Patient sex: M
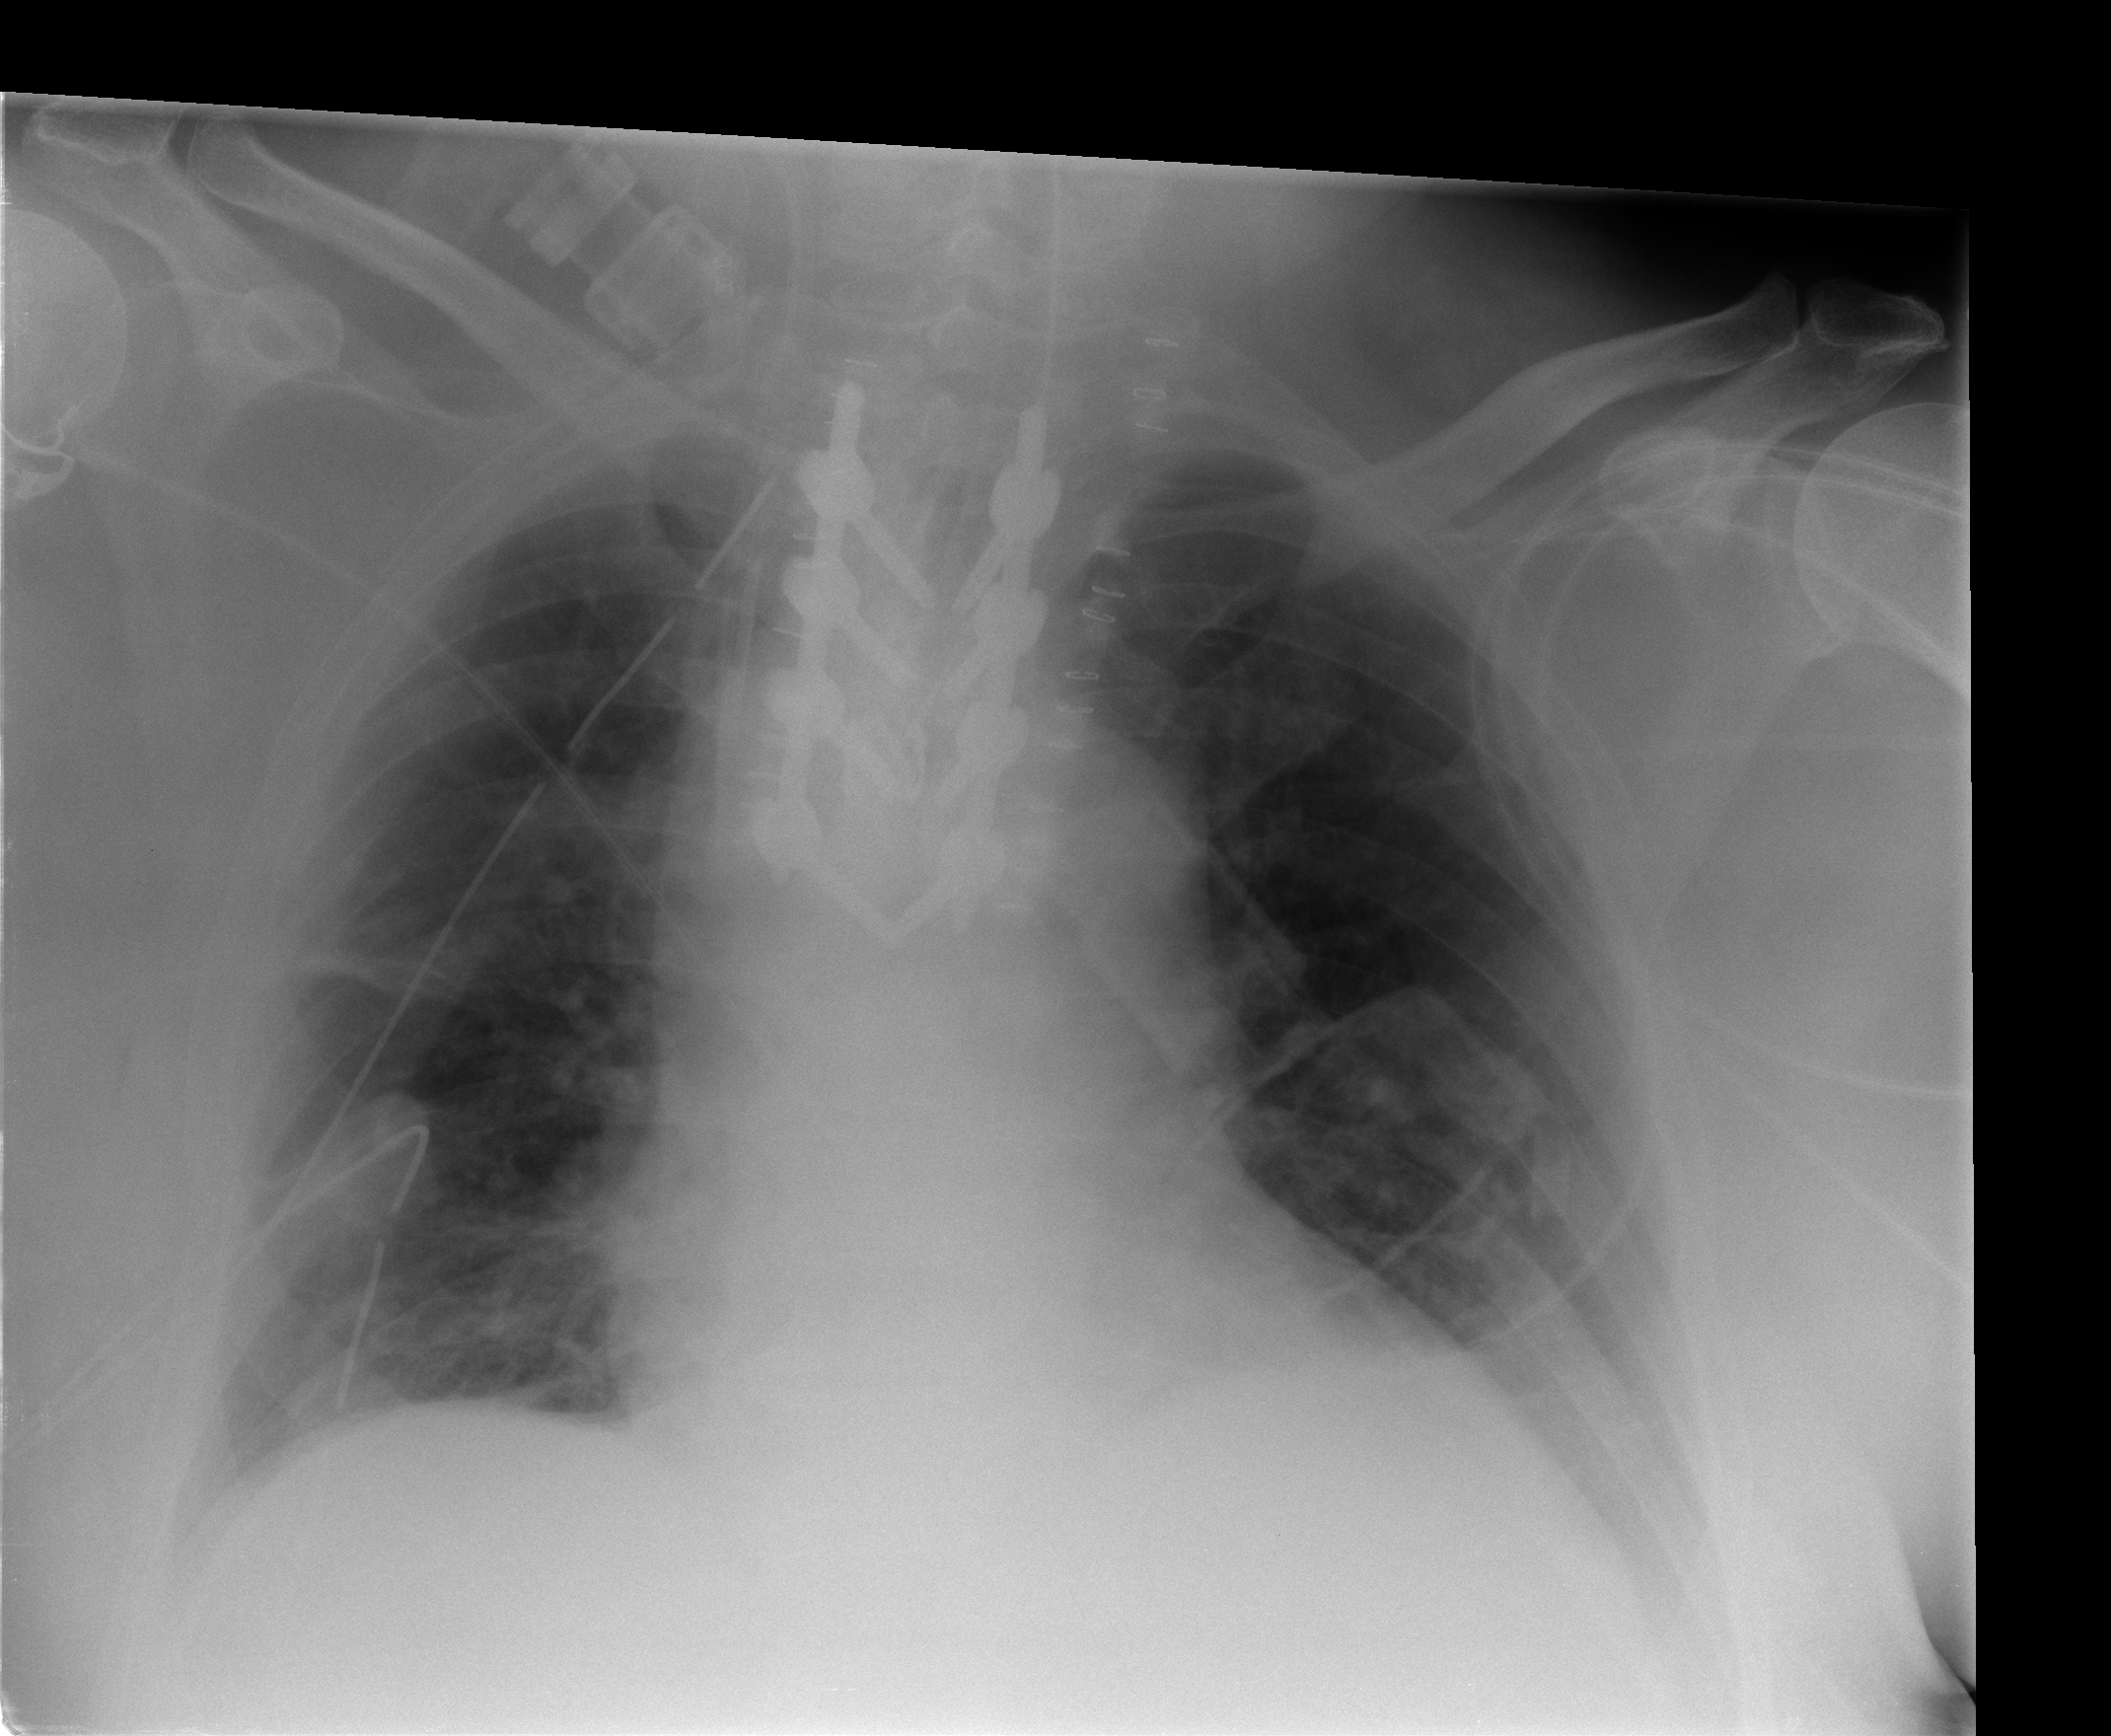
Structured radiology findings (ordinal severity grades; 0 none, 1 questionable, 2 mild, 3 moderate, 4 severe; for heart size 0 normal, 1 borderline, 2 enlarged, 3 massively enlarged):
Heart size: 0
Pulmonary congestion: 0
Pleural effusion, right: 0
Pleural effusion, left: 1
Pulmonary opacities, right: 0
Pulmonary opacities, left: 0
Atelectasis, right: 2
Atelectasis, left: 2